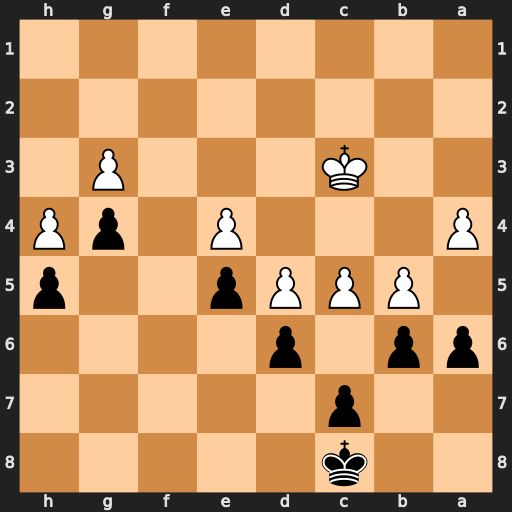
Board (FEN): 2k5/2p5/pp1p4/1PPPp2p/P3P1pP/2K3P1/8/8
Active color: b
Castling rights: -
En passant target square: -
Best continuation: axb5 cxb6 bxa4 bxc7 Kxc7